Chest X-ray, PA view. Patient: 10 years old, sex M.
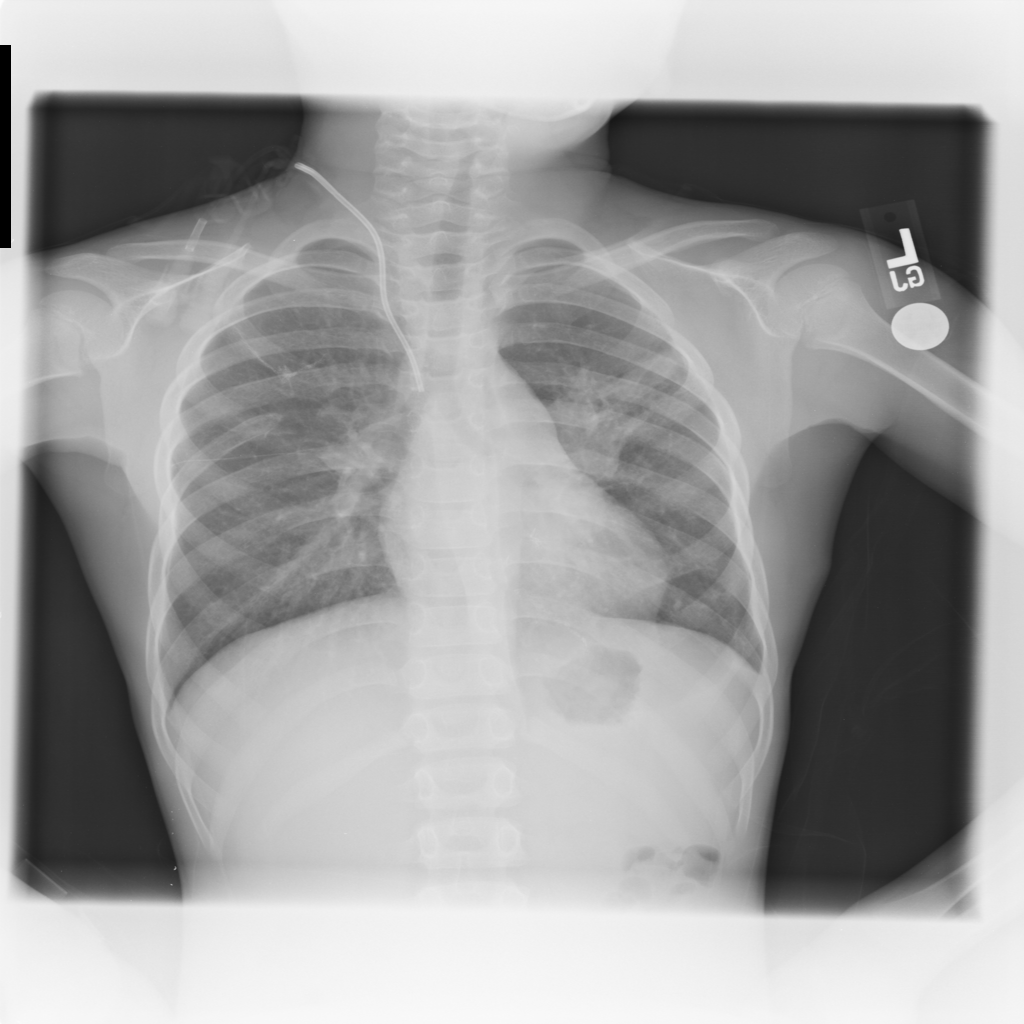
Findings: Infiltration